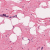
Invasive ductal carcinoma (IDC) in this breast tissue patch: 0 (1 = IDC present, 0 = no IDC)